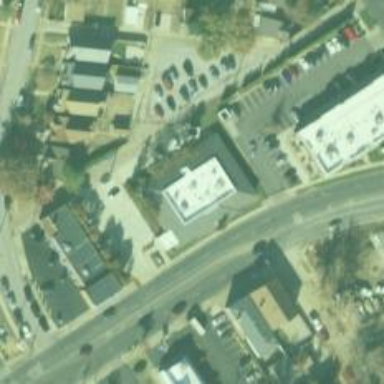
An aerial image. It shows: Healthcare center.